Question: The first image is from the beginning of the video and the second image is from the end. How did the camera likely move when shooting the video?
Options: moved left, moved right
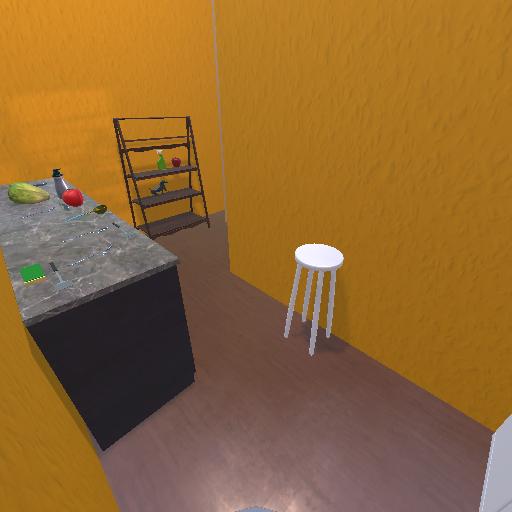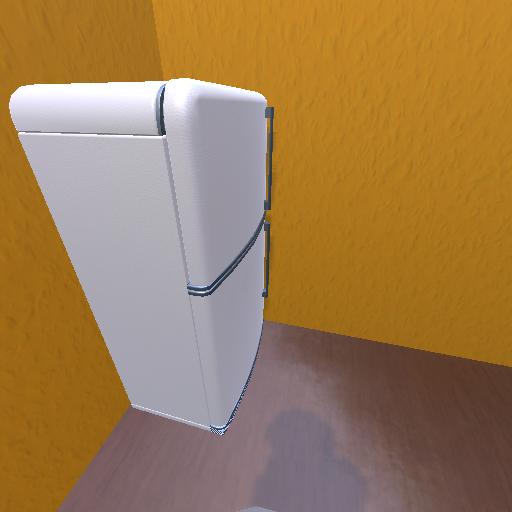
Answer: moved left